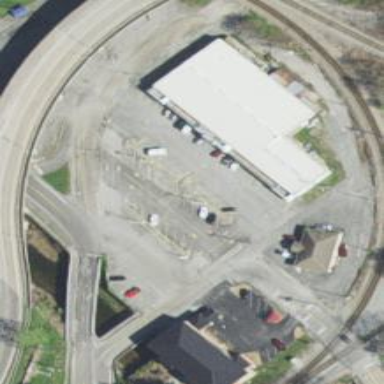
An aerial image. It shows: Parking area.